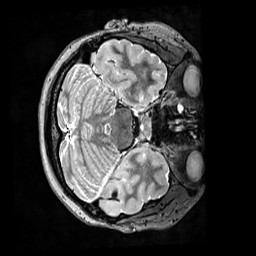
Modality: T2w
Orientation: axial
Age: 26
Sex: female
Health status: ill
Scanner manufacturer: siemens
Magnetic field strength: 3 T
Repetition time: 3.2 s
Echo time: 0.564 s